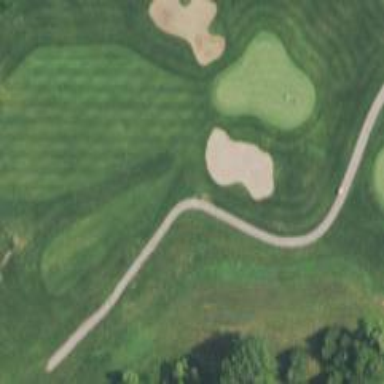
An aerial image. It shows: Path designated for golf carts.